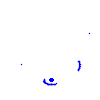
Particle: electron